Field crop: maize
Growth stage: 2
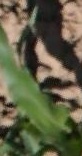
Species: maize